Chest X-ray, PA view. Patient: 45 years old, sex M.
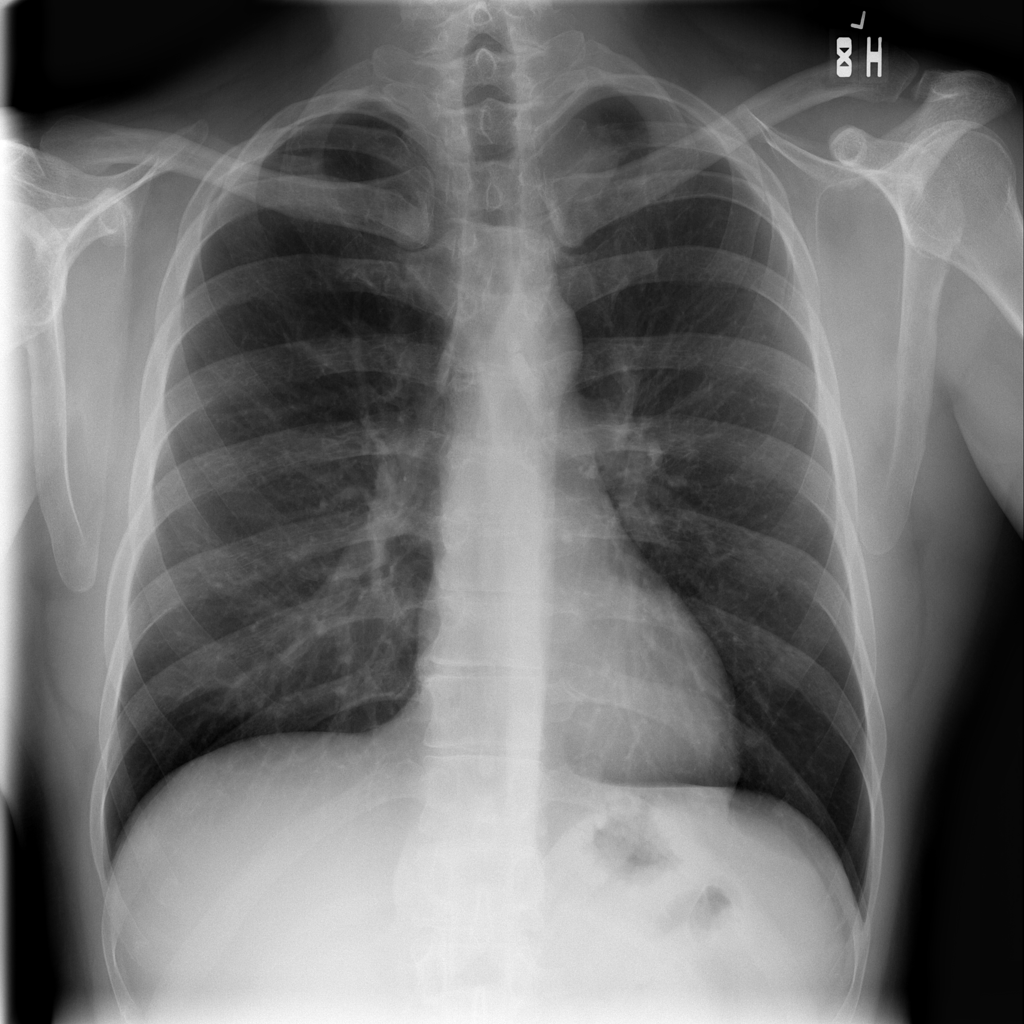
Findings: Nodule